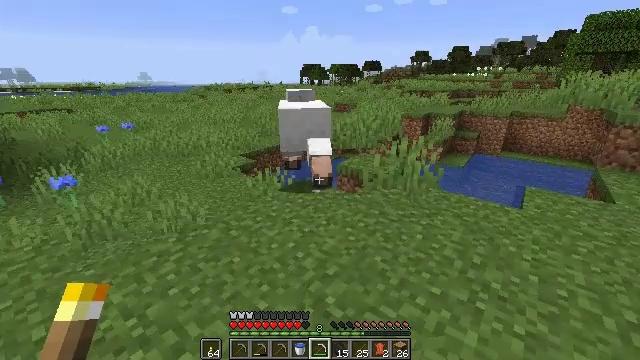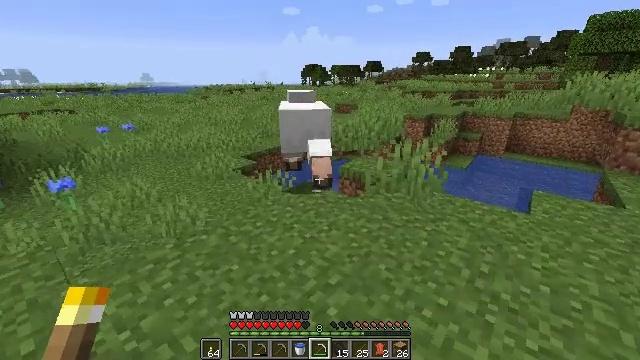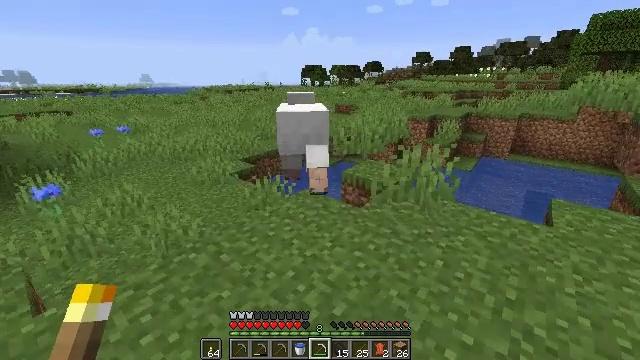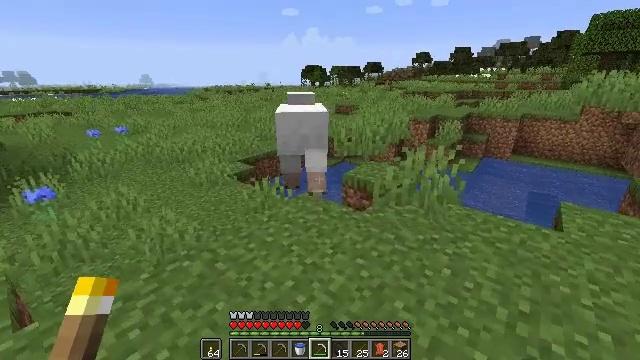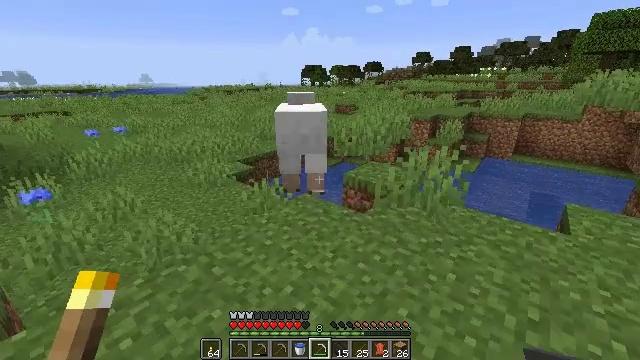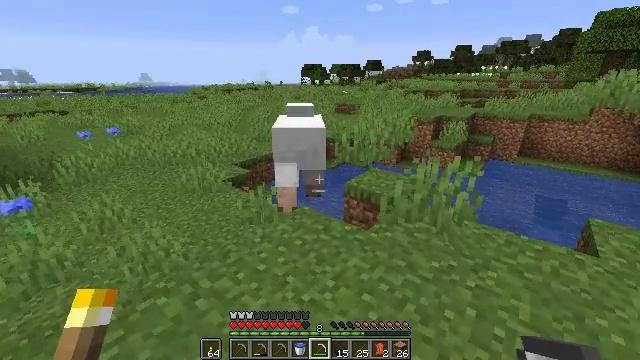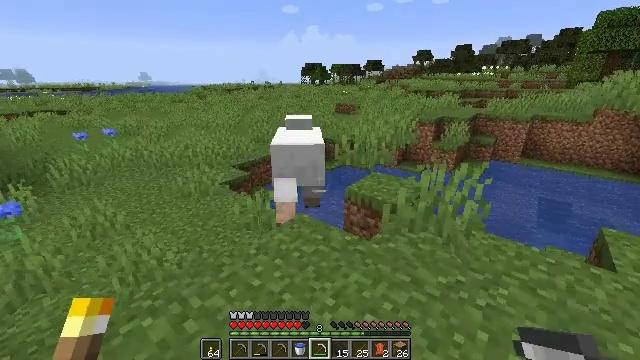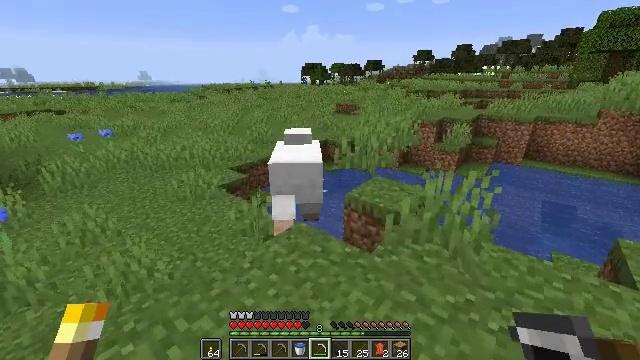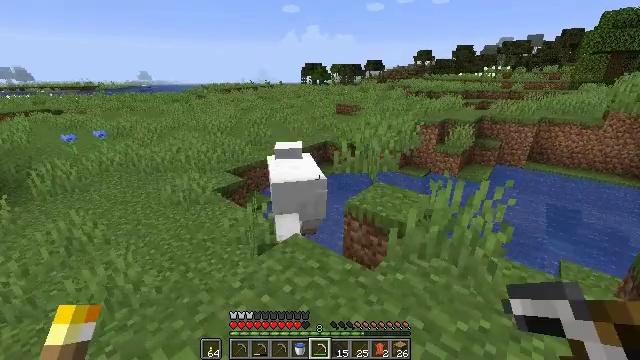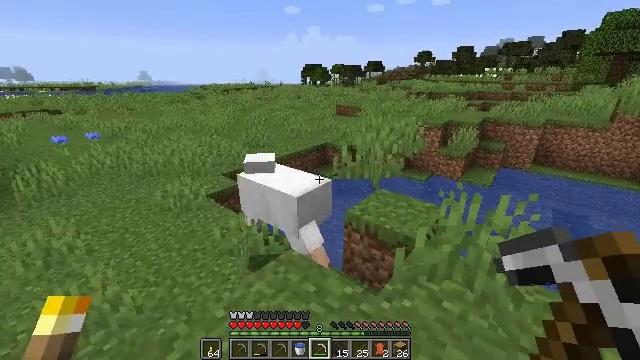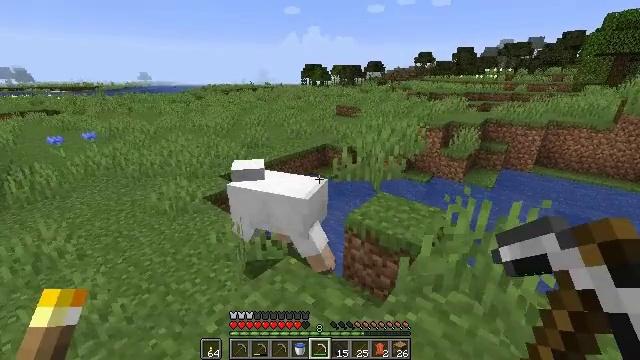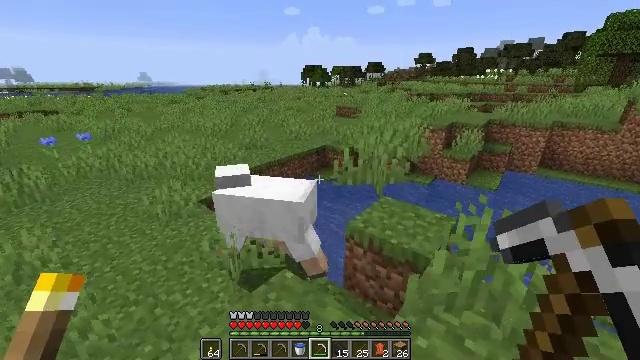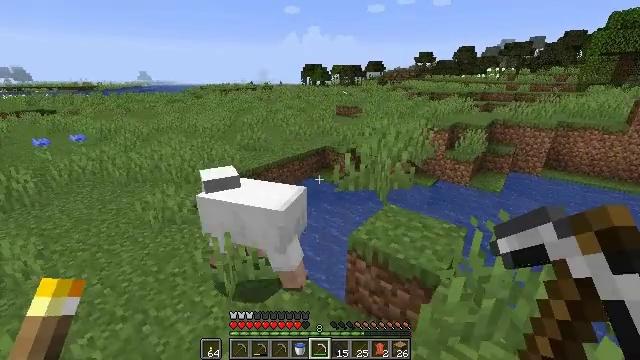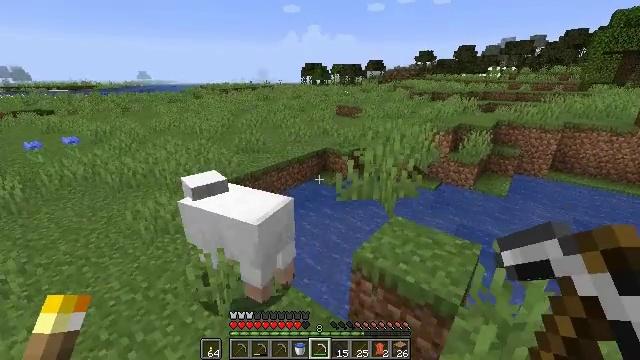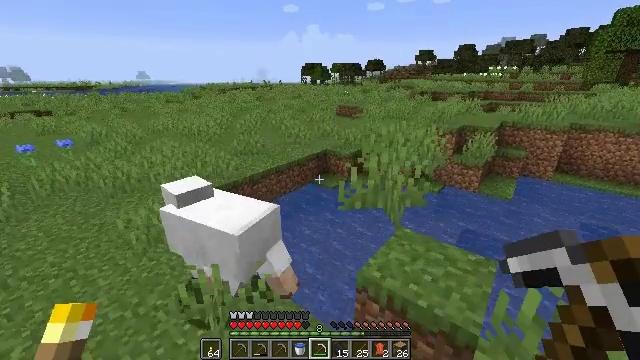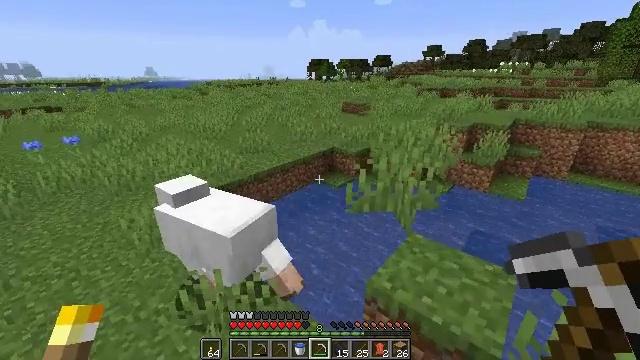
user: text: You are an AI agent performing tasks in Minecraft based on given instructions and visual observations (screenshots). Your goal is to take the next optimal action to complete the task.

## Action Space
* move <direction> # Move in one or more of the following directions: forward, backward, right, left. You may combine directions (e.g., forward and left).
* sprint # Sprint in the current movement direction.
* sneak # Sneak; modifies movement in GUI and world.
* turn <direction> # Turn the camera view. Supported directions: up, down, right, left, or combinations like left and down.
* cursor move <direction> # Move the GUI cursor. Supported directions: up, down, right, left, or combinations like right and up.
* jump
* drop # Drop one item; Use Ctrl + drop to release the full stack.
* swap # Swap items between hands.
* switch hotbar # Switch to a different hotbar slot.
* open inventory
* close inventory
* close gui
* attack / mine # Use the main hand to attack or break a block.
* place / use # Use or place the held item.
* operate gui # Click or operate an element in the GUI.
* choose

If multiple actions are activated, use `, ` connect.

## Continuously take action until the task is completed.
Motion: motion action
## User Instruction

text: Combat the sheep.
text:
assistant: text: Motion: move forward
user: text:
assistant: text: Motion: move forward
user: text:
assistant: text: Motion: move forward
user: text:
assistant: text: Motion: move forward
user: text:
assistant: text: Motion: move forward
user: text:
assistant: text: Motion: move forward
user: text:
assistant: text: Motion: move forward
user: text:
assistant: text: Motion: move forward
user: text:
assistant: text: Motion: move forward
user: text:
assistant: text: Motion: move forward
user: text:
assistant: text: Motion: move forward
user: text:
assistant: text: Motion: move forward
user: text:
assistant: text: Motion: move forward
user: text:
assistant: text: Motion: move forward
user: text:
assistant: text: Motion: move forward, turn left
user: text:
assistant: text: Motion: move forward, turn left and down
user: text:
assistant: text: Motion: move forward, turn left and down
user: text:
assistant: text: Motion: move forward, turn left and down
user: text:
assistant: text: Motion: move forward, turn left
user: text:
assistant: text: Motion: move forward, turn left
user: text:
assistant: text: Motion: move forward, turn left
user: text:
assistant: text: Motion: move forward
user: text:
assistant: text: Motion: move forward
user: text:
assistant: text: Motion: move forward
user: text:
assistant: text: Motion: move forward
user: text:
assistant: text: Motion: move forward, attack / mine
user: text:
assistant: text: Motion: move forward, attack / mine
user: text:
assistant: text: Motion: move forward, attack / mine
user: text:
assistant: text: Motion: move forward
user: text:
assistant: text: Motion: move forward